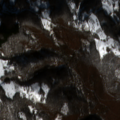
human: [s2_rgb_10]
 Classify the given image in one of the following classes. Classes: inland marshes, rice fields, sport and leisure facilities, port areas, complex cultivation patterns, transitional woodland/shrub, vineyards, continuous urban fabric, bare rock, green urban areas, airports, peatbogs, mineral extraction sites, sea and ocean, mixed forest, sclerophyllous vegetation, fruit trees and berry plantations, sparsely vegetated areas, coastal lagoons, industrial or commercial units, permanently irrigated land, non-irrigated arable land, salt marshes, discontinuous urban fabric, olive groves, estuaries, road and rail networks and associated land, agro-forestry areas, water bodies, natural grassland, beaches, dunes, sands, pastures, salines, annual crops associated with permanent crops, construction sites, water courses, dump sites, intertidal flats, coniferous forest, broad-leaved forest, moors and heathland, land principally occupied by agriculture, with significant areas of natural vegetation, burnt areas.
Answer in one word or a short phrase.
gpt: pastures, broad-leaved forest